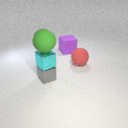
small gray metal cube in front of large purple rubber cube